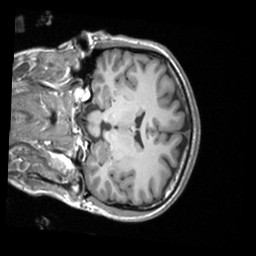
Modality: T1w
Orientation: coronal
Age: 33
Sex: female
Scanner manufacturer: siemens
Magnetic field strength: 3 T
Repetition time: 1.9 s
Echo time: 0.00226 s